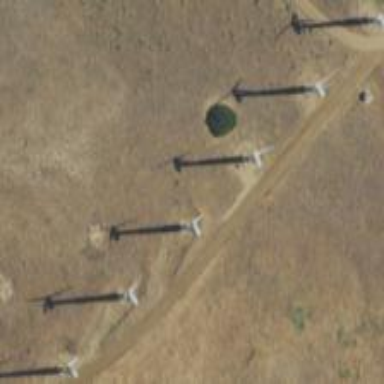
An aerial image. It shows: Wind-powered generator.